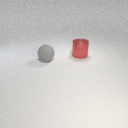
large red metal cylinder behind large gray rubber sphere